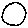
Label: moon